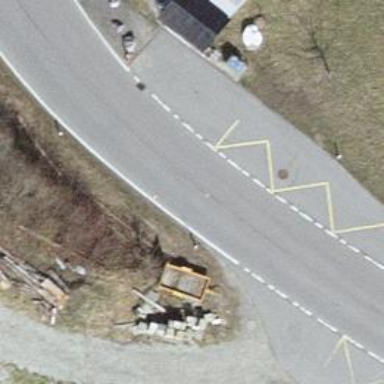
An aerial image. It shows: Public transport stop position.